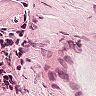
Metastatic tissue present: no